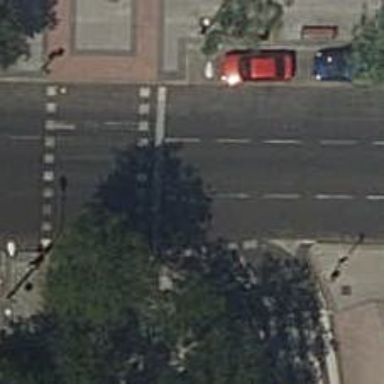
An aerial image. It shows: Road with traffic signals.